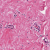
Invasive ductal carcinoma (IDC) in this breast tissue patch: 0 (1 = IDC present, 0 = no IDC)